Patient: sex M, age 65
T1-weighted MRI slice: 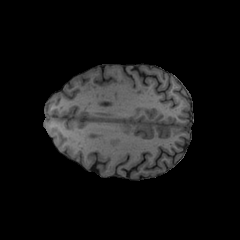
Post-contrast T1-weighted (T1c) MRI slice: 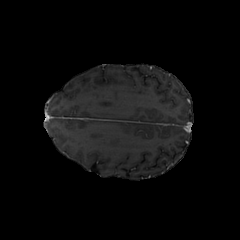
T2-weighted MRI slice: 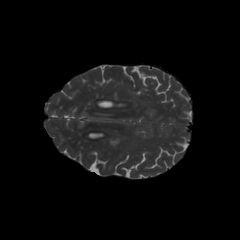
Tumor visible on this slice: no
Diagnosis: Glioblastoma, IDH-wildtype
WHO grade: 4